Question: I have been trying to draw a transparent texture in LWJGL. However, the code I have doesn't seem to work. Whenever I run the code, the transparent image appears but the background is completely black.
Here's what I mean by completely black, but the image is fine:

I have been able to draw non-transparent textures, but so far I've had no luck with drawing this one correctly.
I would like to know what is missing/incorrect in this code.
Code for drawing texture:
'''
//draw transparent texture
GL11.glMatrixMode(GL11.GL_TEXTURE);
GL11.glEnable(GL11.GL_TEXTURE_2D);
GL11.glEnable(GL11.GL_BLEND);
GL11.glBlendFunc(GL11.GL_SRC_ALPHA, GL11.GL_ONE_MINUS_SRC_ALPHA);
GL11.glPushMatrix();
GL11.glColor4d(1,1,1,1);
texture.bind();
GL11.glTranslated(0.5,0.5,0.0);
GL11.glRotated(270-this.getAngle(),0.0,0.0,1.0);
GL11.glTranslated(-0.5,-0.5,0.0);
GL11.glBegin(GL11.GL_QUADS);
{
GL11.glTexCoord2f(0,0);
GL11.glVertex2d(this.getX(), this.getY());
GL11.glTexCoord2f(1,0);
GL11.glVertex2d(this.getX(),(this.getY()+this.getHeight()));
GL11.glTexCoord2f(1,1);
GL11.glVertex2d((this.getX()+this.getWidth()),(this.getY()+this.getHeight()));
GL11.glTexCoord2f(0,1);
GL11.glVertex2d((this.getX()+this.getWidth()), this.getY());
}
GL11.glEnd();
GL11.glPopMatrix();
GL11.glDisable(GL11.GL_BLEND);
GL11.glMatrixMode(GL11.GL_MODELVIEW);
'''
Here's the code that loads the texture from the file:
'''
private Texture loadTexture(String key){
try {
//in this case, key refers to a valid power of 2, transparent png
return TextureLoader.getTexture("PNG", new FileInputStream(new File("res/"+key+".png")));
} catch (FileNotFoundException e) {
// TODO Auto-generated catch block
e.printStackTrace();
} catch (IOException e) {
// TODO Auto-generated catch block
e.printStackTrace();
}
return null;
}
'''
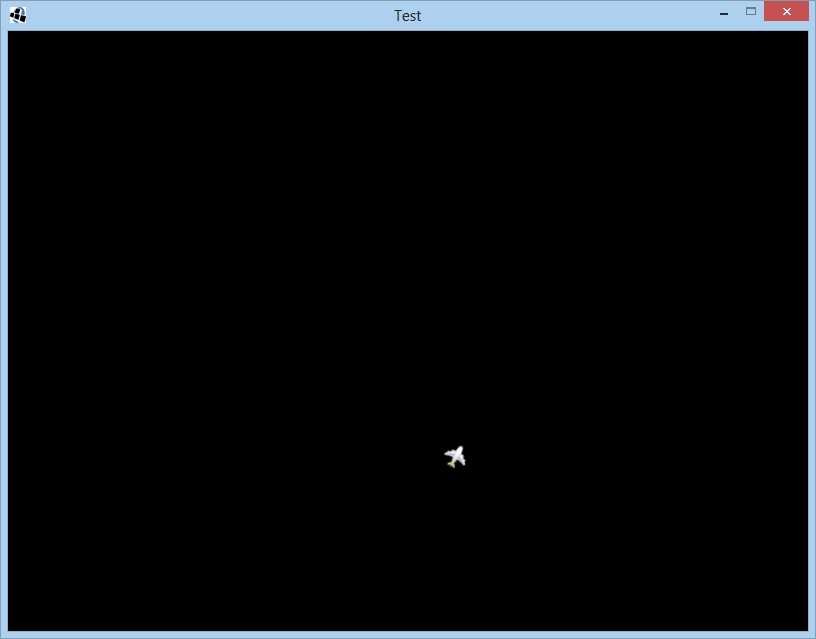
Answer: The above code does not seem to have a problem. By using the simple code from the <URL>' method with your code I was able to correctly see transparency using this RGBA image of an up arrow:

Please make sure that you are clearing your colorbuffer in a color other than black i.e. use
'''
GL11.glClearColor(0.7f, 0.7f, 0.7f, 1.0f); // try with red (1, 0, 0, 1) green (0, 1, 0, 1) to check the image's transparent area.
'''
If this doesn't work for your case, please post a full runnable example because the problem must lie in the rest of your code.